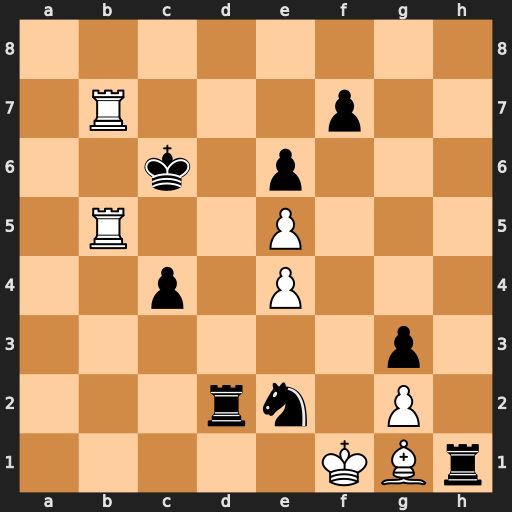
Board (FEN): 8/1R3p2/2k1p3/1R2P3/2p1P3/6p1/3rn1P1/5KBr
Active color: w
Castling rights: -
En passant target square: -
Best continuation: R5b6#